Field crop: maize
Growth stage: 2
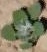
Species: chenopodium